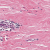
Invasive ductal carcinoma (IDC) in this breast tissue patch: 0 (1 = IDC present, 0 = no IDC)